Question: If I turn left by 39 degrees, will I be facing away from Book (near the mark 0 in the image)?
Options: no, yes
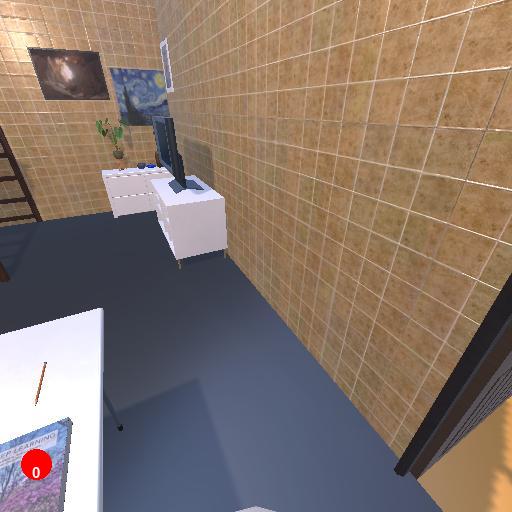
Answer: no